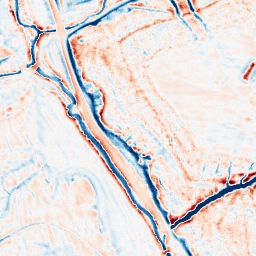
Category: edge_preserving
Decomposition family: bilateral
Decomposition parameters: d: 15
sigma_color: 75
sigma_space: 100
Upsampling method: bicubic_3x
Upsampling parameters: scale: 3
Upsampling scale: 3